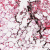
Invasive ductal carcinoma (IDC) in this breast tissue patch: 0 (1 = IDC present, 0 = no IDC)